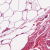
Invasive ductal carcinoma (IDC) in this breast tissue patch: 0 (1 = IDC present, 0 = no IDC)